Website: home-depot
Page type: customer-info-address
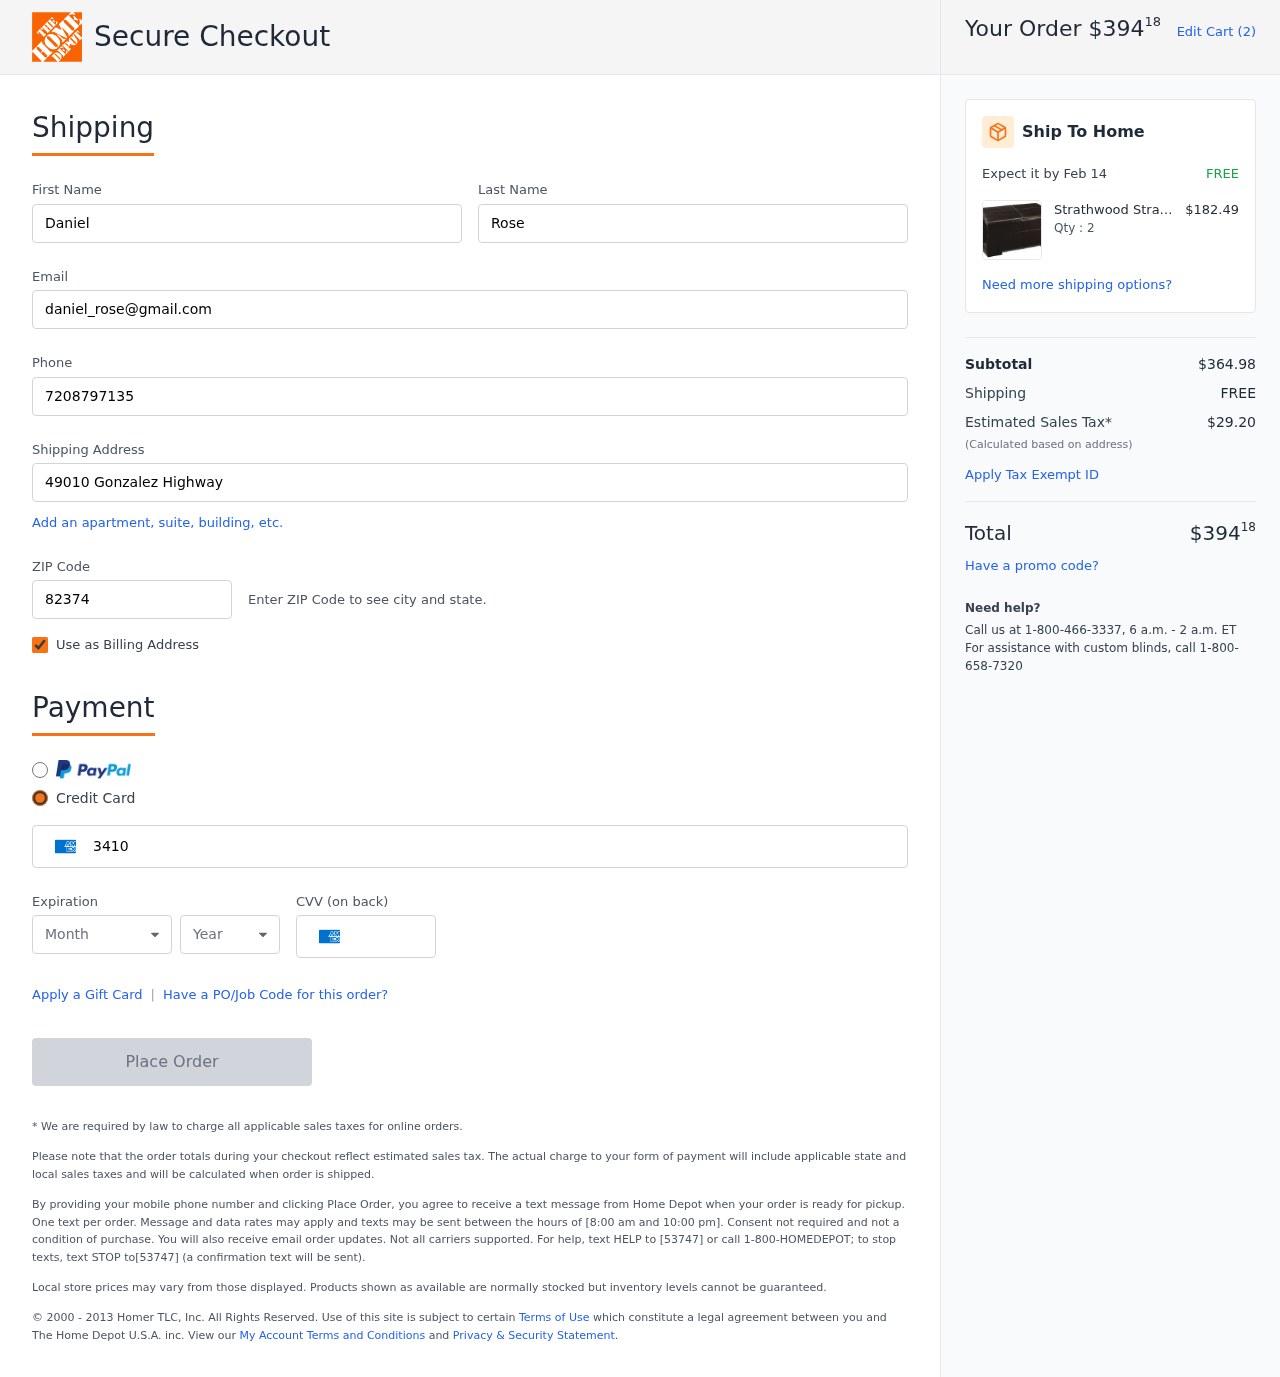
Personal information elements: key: PII_CARD_CVV
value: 3780
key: PII_CARD_EXPIRY_MONTH
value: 02
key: PII_CARD_EXPIRY_YEAR
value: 30
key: PII_CARD_NUMBER
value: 3410 1495 1310 563
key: PII_EMAIL
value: daniel_rose@gmail.com
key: PII_FIRSTNAME
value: Daniel
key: PII_LASTNAME
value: Rose
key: PII_PHONE
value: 7208797135
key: PII_POSTCODE
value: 82374
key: PII_STREET
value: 49010 Gonzalez Highway
Product elements: key: PRODUCT1_BRAND
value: Strathwood
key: PRODUCT1_NAME
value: Strathwood Aspen Leather Ottoman, Brown
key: PRODUCT1_NAME
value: Strathwood Aspen Lea...
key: PRODUCT1_PRICE
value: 182.49
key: PRODUCT1_QUANTITY
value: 2
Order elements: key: ORDER_TOTAL
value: $39418
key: ORDER_NUM_ITEMS
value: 2
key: ORDER_DELIVERY_DATE
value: Feb 14
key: ORDER_SUBTOTAL
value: $364.98
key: ORDER_SHIPPING_COST
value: FREE
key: ORDER_TAX
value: $29.20